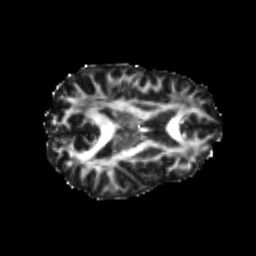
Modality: FA
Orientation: axial
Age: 22
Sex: female
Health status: healthy
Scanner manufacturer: philips
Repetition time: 7.388 s
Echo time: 0.08599 s